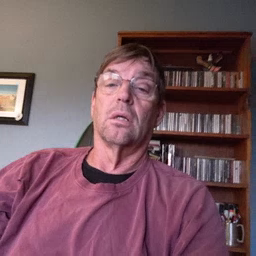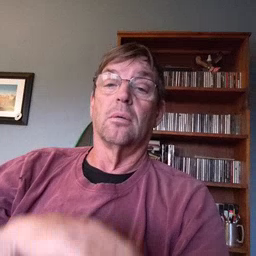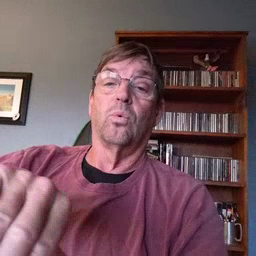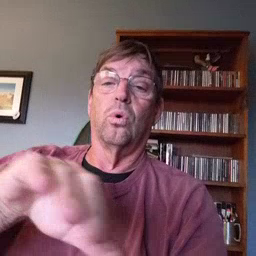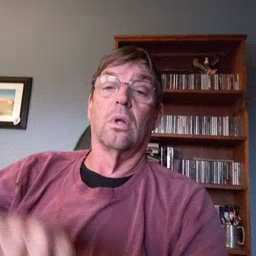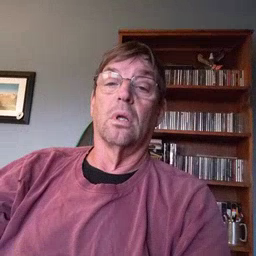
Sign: pool